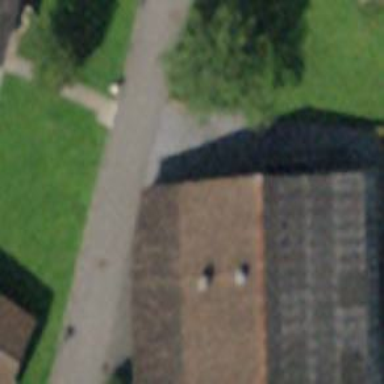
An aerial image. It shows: Residential building.